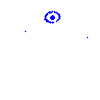
Particle: electron